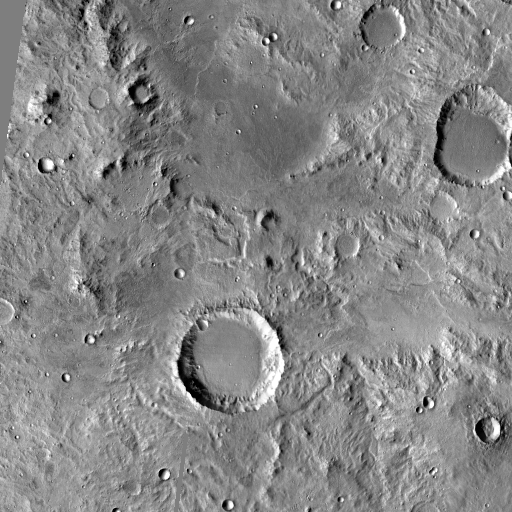
Crater classes present: Background, Other, Buried